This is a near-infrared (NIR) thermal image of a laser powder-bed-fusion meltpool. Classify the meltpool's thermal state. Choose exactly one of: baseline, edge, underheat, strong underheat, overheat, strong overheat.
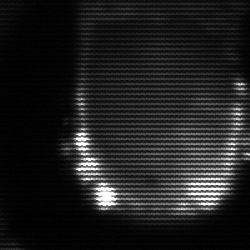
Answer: baseline